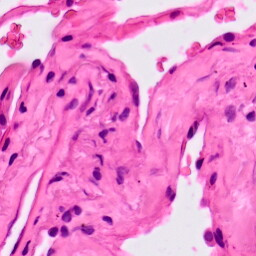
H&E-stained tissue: Lung